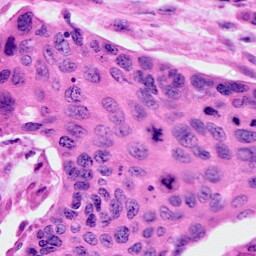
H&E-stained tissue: Cervix